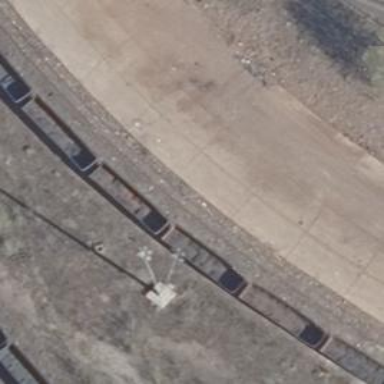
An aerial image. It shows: Railway spur service.